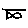
Label: fish